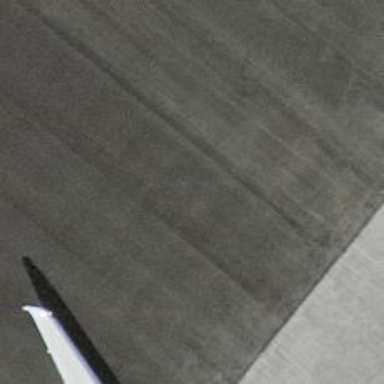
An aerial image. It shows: Image of taxiway at airport.